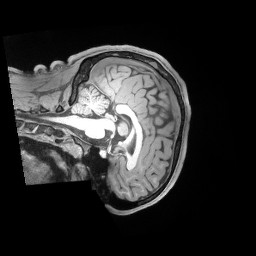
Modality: T1w
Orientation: sagittal
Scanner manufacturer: siemens
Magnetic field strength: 3 T
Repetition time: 2.53 s
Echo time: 0.00169 s